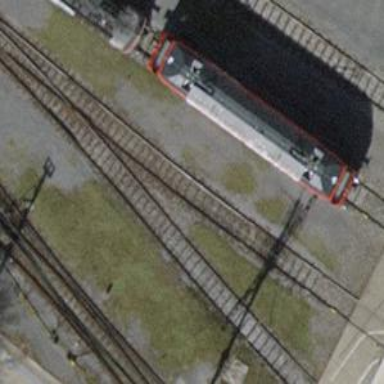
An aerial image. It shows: Railway yard with electrified tracks and single track.